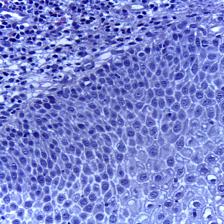
Diagnosis: OSCC